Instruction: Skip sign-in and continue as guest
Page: checkout
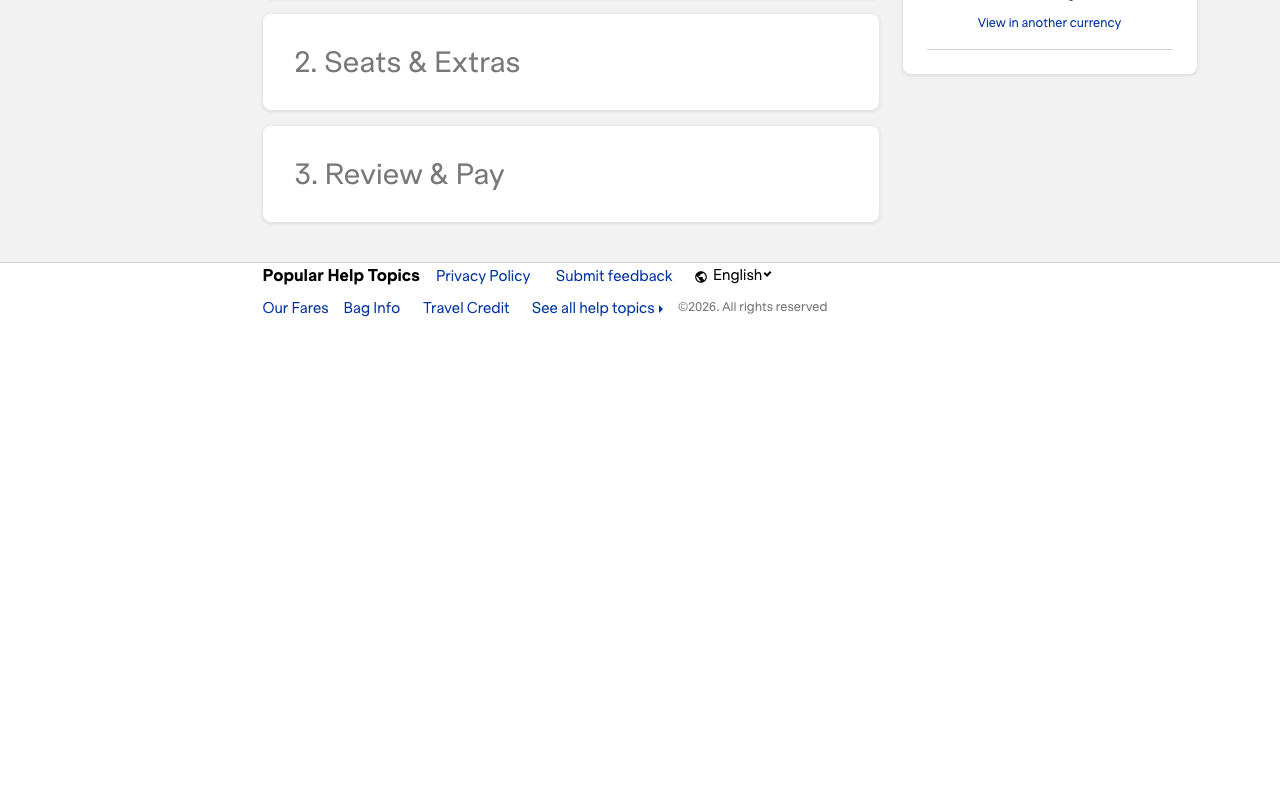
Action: click